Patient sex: M
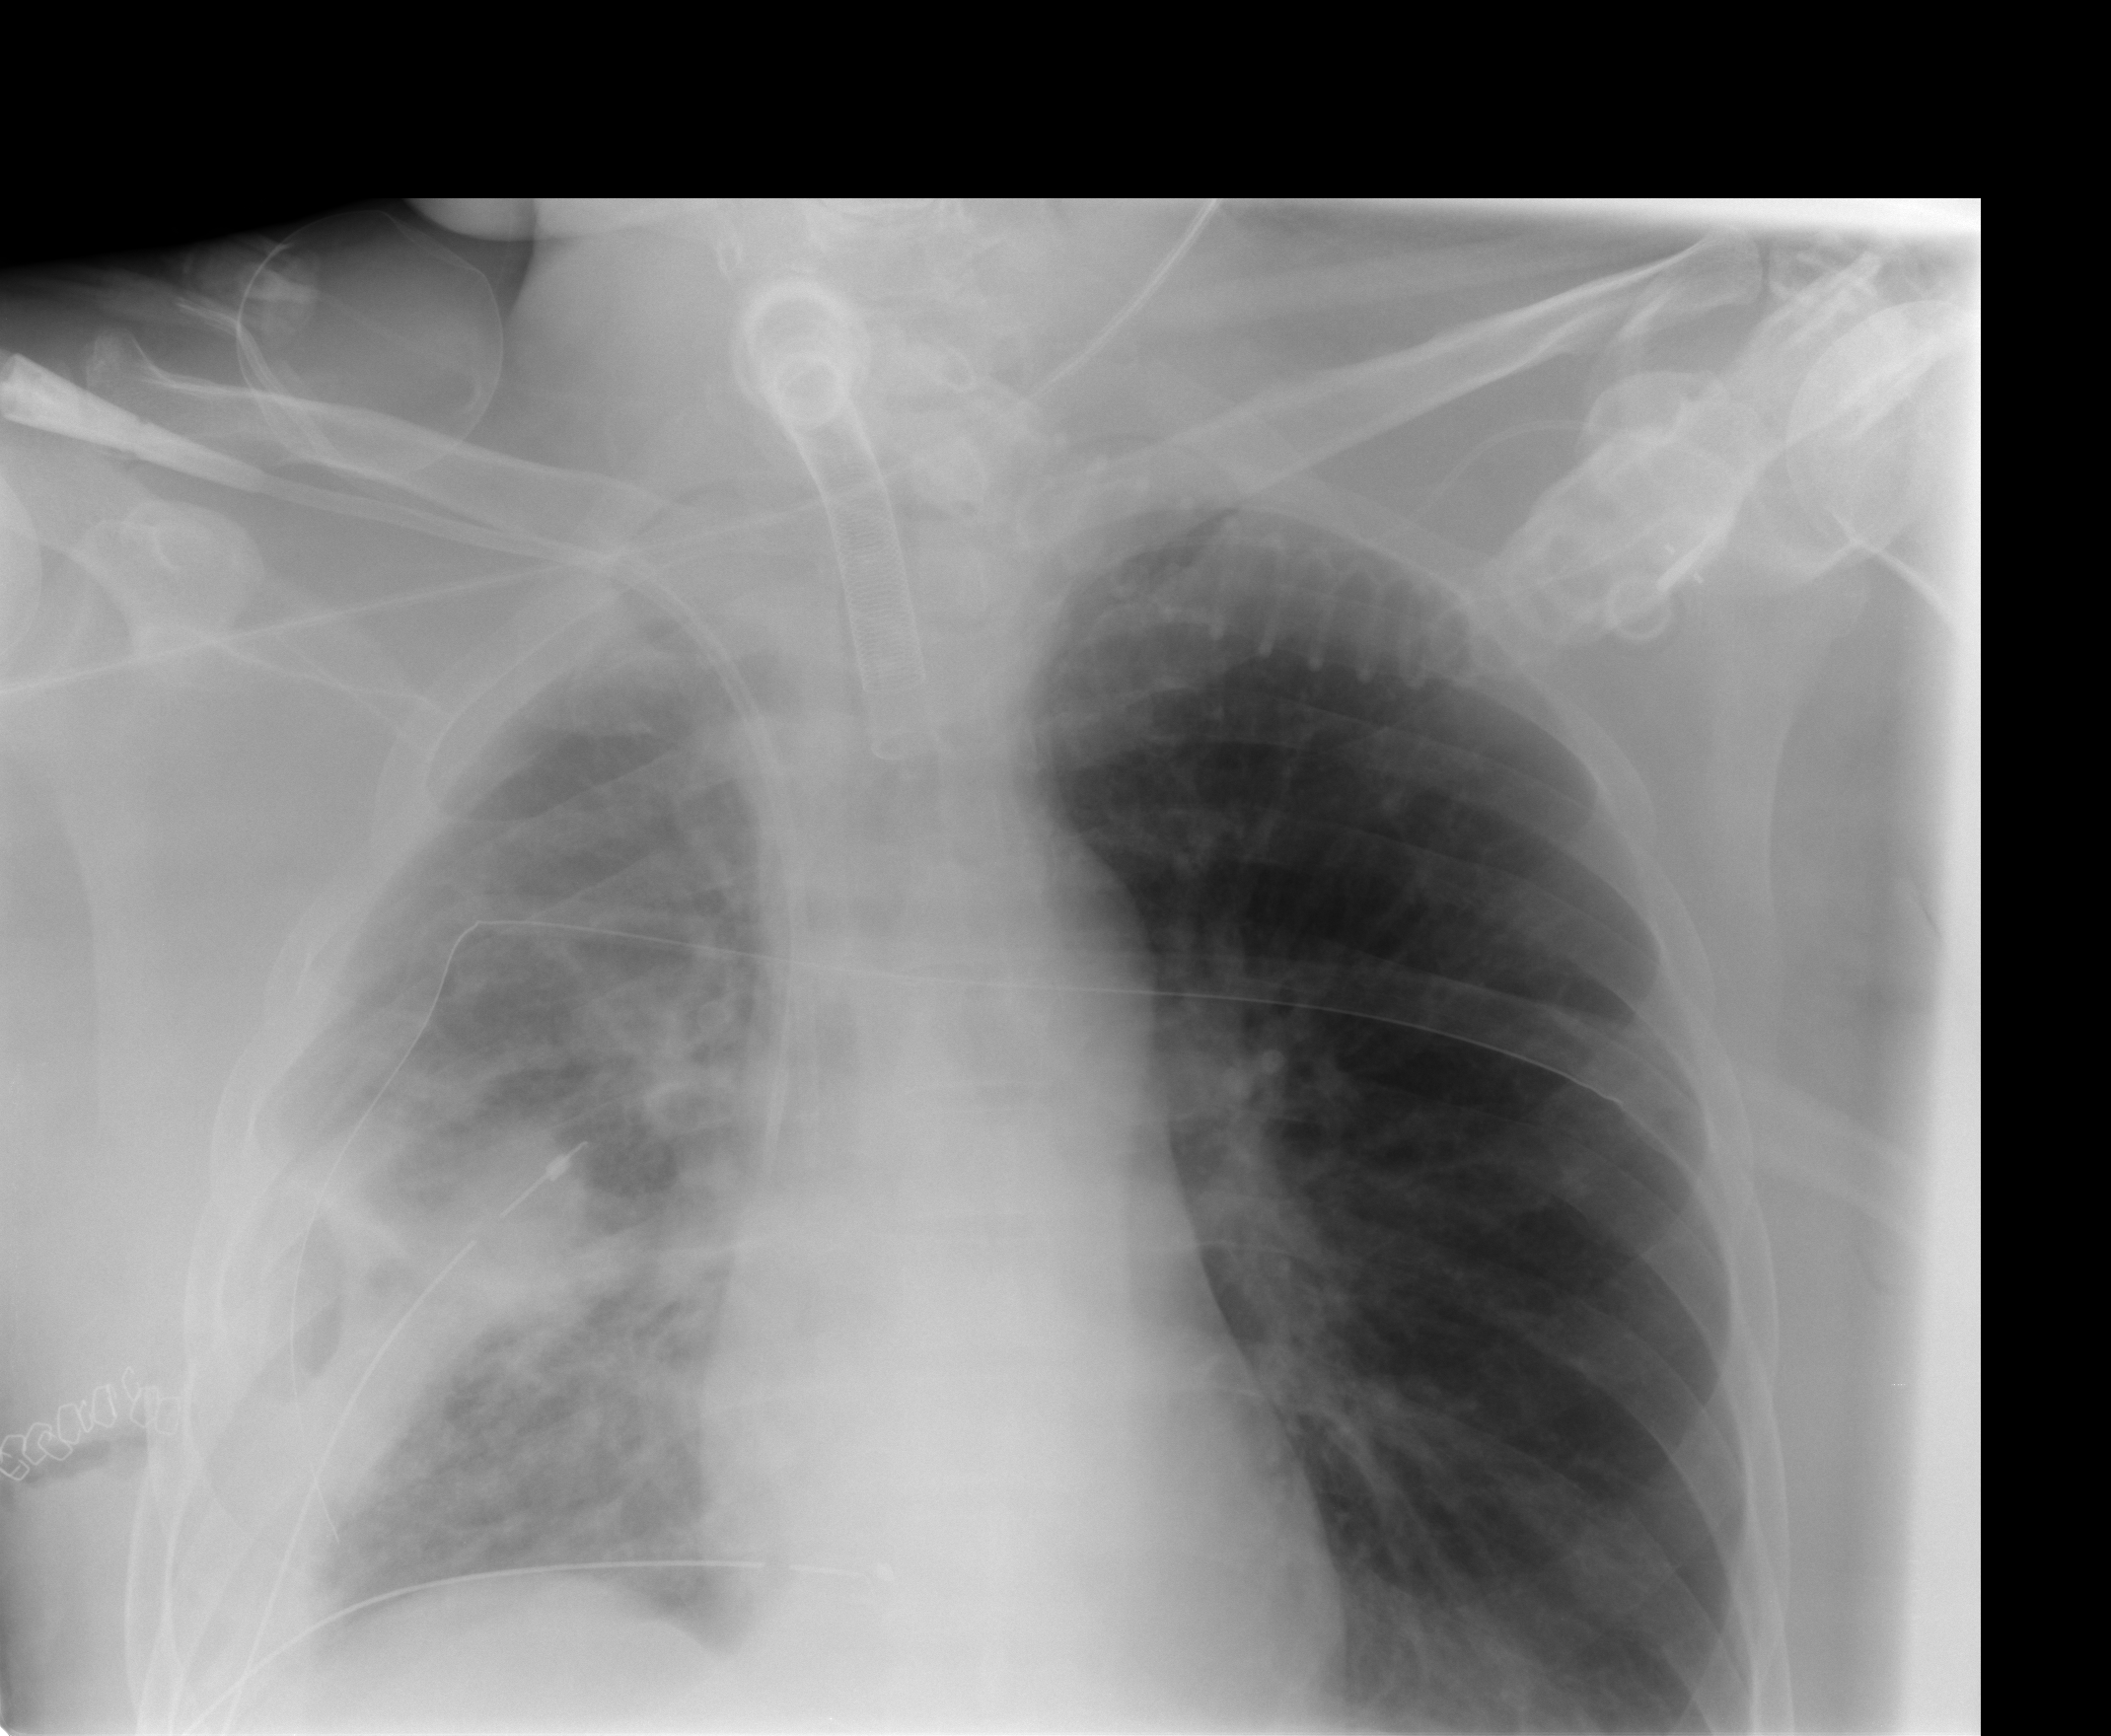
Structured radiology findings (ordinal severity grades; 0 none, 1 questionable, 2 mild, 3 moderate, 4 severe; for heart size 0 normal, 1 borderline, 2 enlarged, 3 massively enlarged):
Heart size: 0
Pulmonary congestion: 1
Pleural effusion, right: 3
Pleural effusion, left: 0
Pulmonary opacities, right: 3
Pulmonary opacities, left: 0
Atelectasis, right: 3
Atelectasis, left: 0